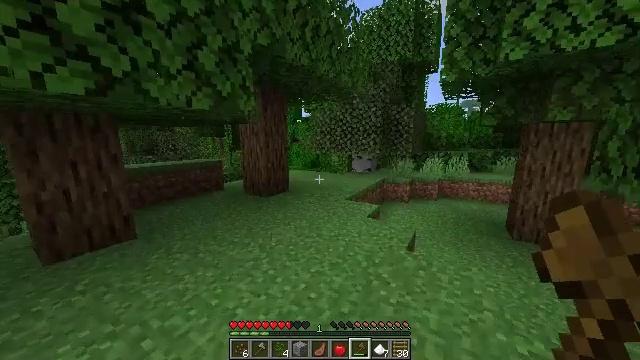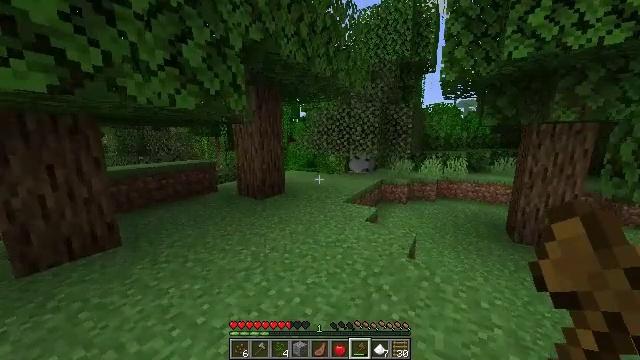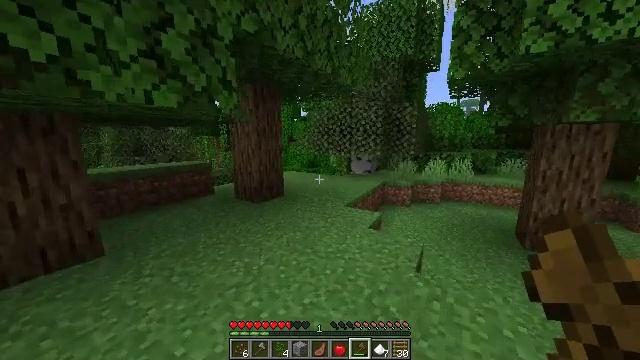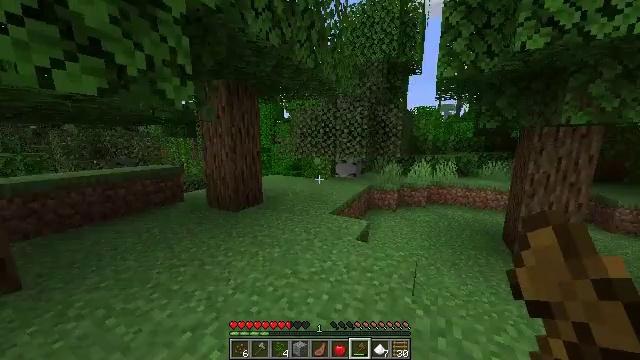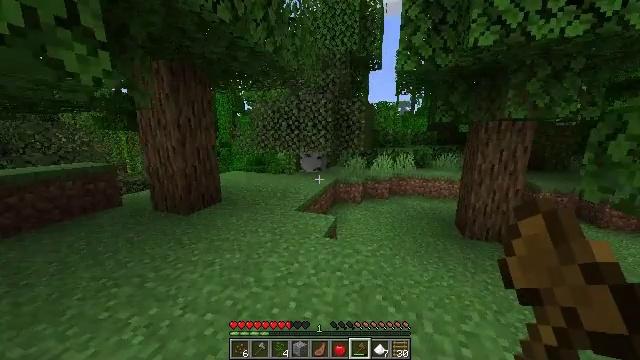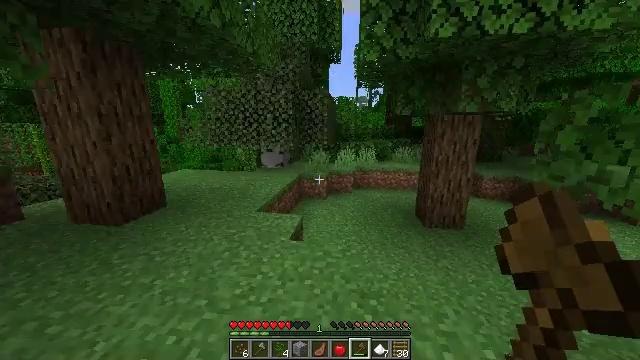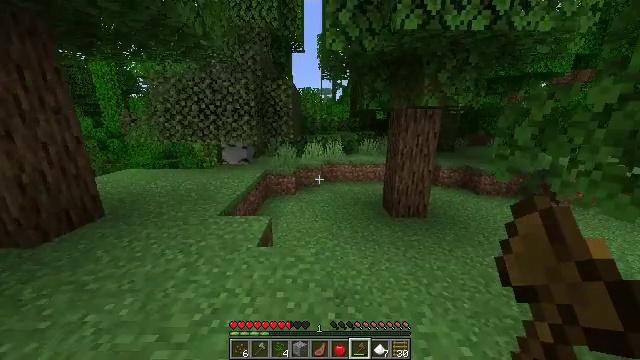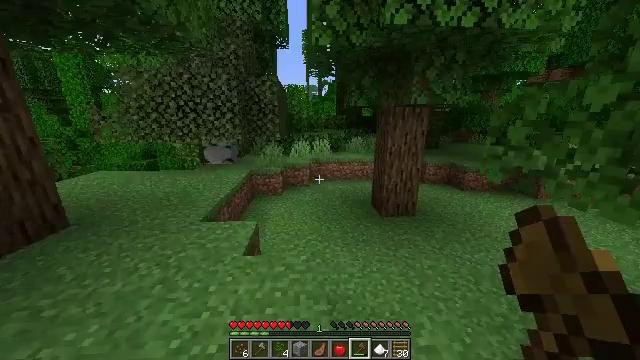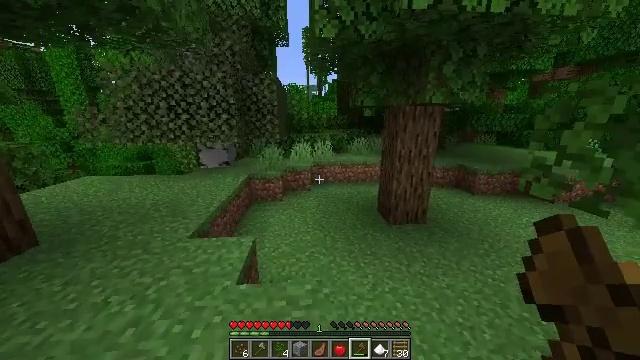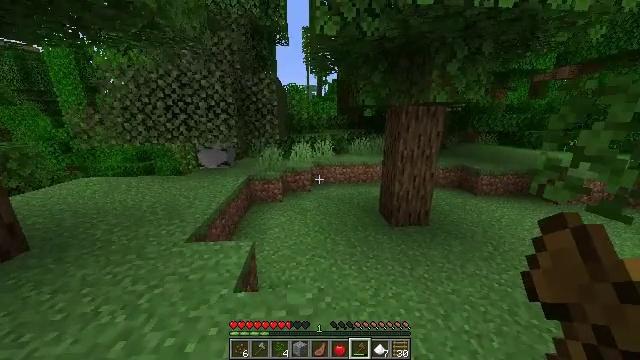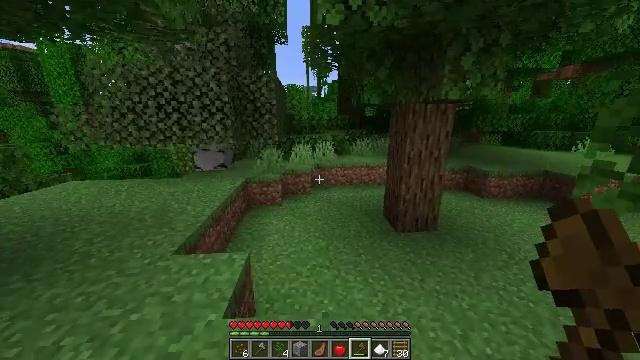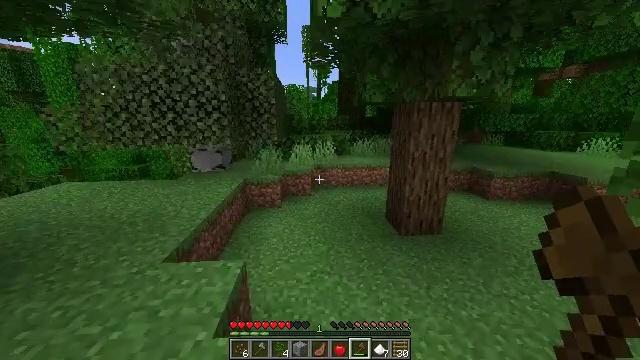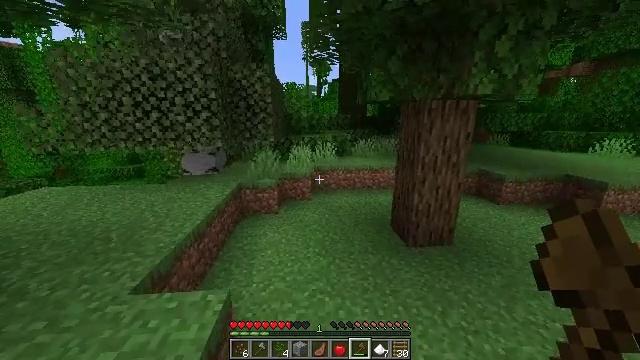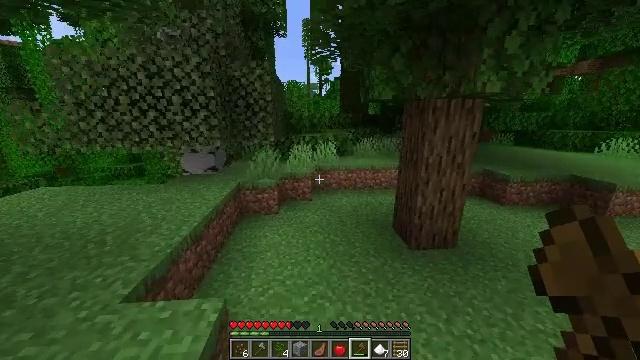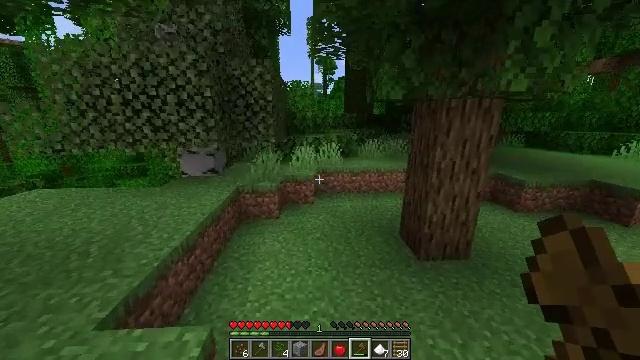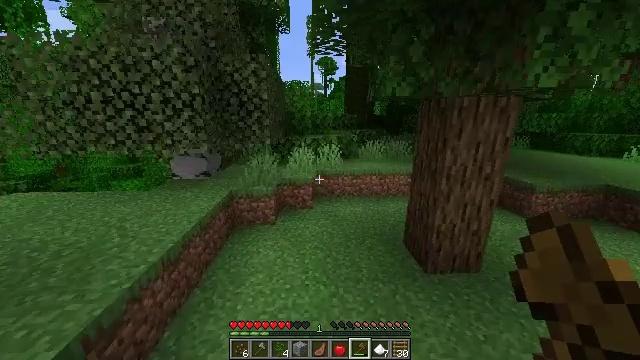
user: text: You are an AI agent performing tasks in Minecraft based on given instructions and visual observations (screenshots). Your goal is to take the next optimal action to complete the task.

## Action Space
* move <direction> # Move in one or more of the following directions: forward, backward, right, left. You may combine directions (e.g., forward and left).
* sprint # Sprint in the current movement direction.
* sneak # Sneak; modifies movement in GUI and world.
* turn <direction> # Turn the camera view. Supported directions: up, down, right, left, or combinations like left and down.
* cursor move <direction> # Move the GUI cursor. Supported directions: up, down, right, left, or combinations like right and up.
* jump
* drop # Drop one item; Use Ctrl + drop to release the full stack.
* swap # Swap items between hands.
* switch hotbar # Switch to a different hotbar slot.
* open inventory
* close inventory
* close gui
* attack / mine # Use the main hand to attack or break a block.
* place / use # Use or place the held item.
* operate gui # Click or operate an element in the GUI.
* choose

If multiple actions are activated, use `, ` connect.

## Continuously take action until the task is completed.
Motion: motion action
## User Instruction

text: Collect bamboo for crafting.
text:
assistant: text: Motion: move forward, sprint
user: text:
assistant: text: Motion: move forward, sprint
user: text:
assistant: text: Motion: move forward, turn right
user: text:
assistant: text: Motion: move forward, turn right and down
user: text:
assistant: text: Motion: move forward, turn right and down
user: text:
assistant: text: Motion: move forward, turn right and down
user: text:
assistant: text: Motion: move forward, sprint, turn right
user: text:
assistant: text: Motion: move forward, sprint
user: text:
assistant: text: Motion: move forward, sprint
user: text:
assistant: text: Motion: move forward, sprint
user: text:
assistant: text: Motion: move forward
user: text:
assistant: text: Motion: move forward
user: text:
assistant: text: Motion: move forward
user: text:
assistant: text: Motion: move forward, turn left
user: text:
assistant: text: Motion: move forward, sprint
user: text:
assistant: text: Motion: move forward, sprint
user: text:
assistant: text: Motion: move forward, sprint, turn right and up
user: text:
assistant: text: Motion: move forward, turn right and up
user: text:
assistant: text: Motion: move forward
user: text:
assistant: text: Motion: move forward
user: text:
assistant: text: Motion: move forward
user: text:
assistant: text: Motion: move forward, sprint
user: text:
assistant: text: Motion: move forward, sprint
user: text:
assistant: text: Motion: move forward, sprint
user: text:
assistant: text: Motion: move forward, sprint
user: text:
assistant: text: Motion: move forward, turn right
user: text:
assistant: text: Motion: move forward, turn right
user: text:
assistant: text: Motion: move forward, turn right
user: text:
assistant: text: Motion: move forward, sprint, turn right
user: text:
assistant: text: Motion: move forward, sprint, turn right